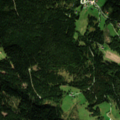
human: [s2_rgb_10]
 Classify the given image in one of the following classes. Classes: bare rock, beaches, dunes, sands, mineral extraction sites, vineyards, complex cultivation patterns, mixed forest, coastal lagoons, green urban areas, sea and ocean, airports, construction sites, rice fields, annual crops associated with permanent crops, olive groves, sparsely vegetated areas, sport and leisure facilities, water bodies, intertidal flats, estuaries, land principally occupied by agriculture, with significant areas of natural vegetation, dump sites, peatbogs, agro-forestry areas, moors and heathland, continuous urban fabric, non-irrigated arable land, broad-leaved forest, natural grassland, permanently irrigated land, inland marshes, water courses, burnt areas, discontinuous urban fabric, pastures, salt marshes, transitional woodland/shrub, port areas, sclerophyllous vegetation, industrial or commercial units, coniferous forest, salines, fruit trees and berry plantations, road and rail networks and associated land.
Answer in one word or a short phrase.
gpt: pastures, coniferous forest